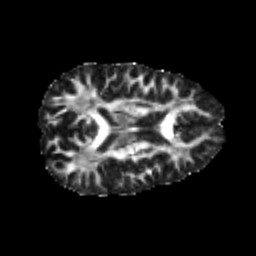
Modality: FA
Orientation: axial
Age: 25
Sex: male
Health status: healthy
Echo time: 0.074 s